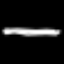
Label: pencil